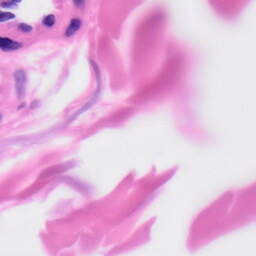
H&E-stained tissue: Skin